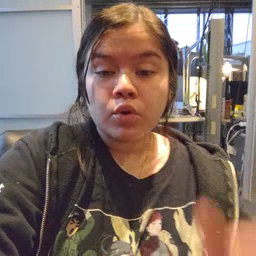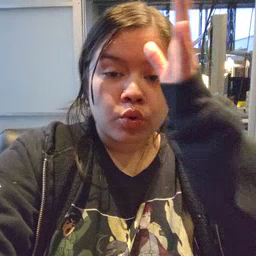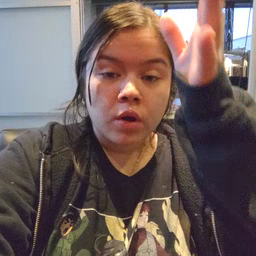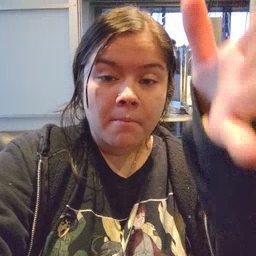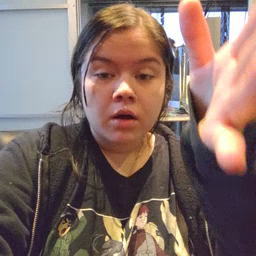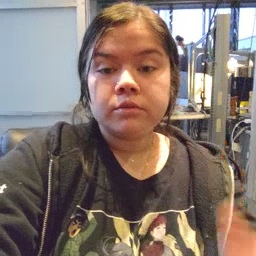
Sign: grandpa